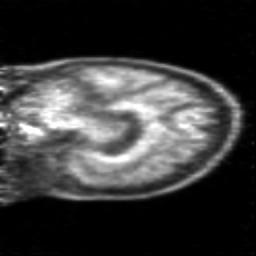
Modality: PET
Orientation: sagittal
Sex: female
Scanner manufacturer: siemens